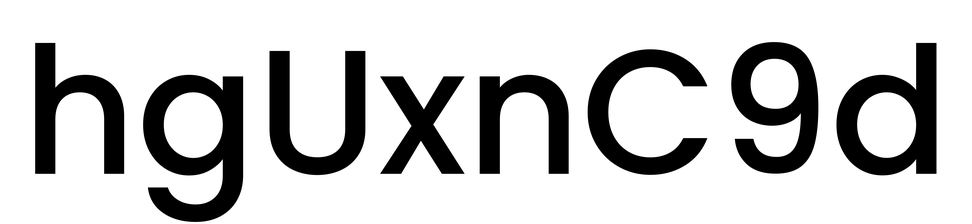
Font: Poppins-Medium